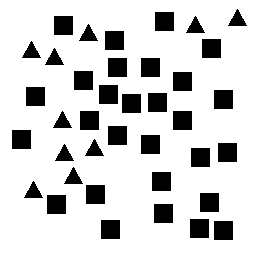
Squares: 28
Triangles: 10
Stars: 0
Total shapes: 38